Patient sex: M
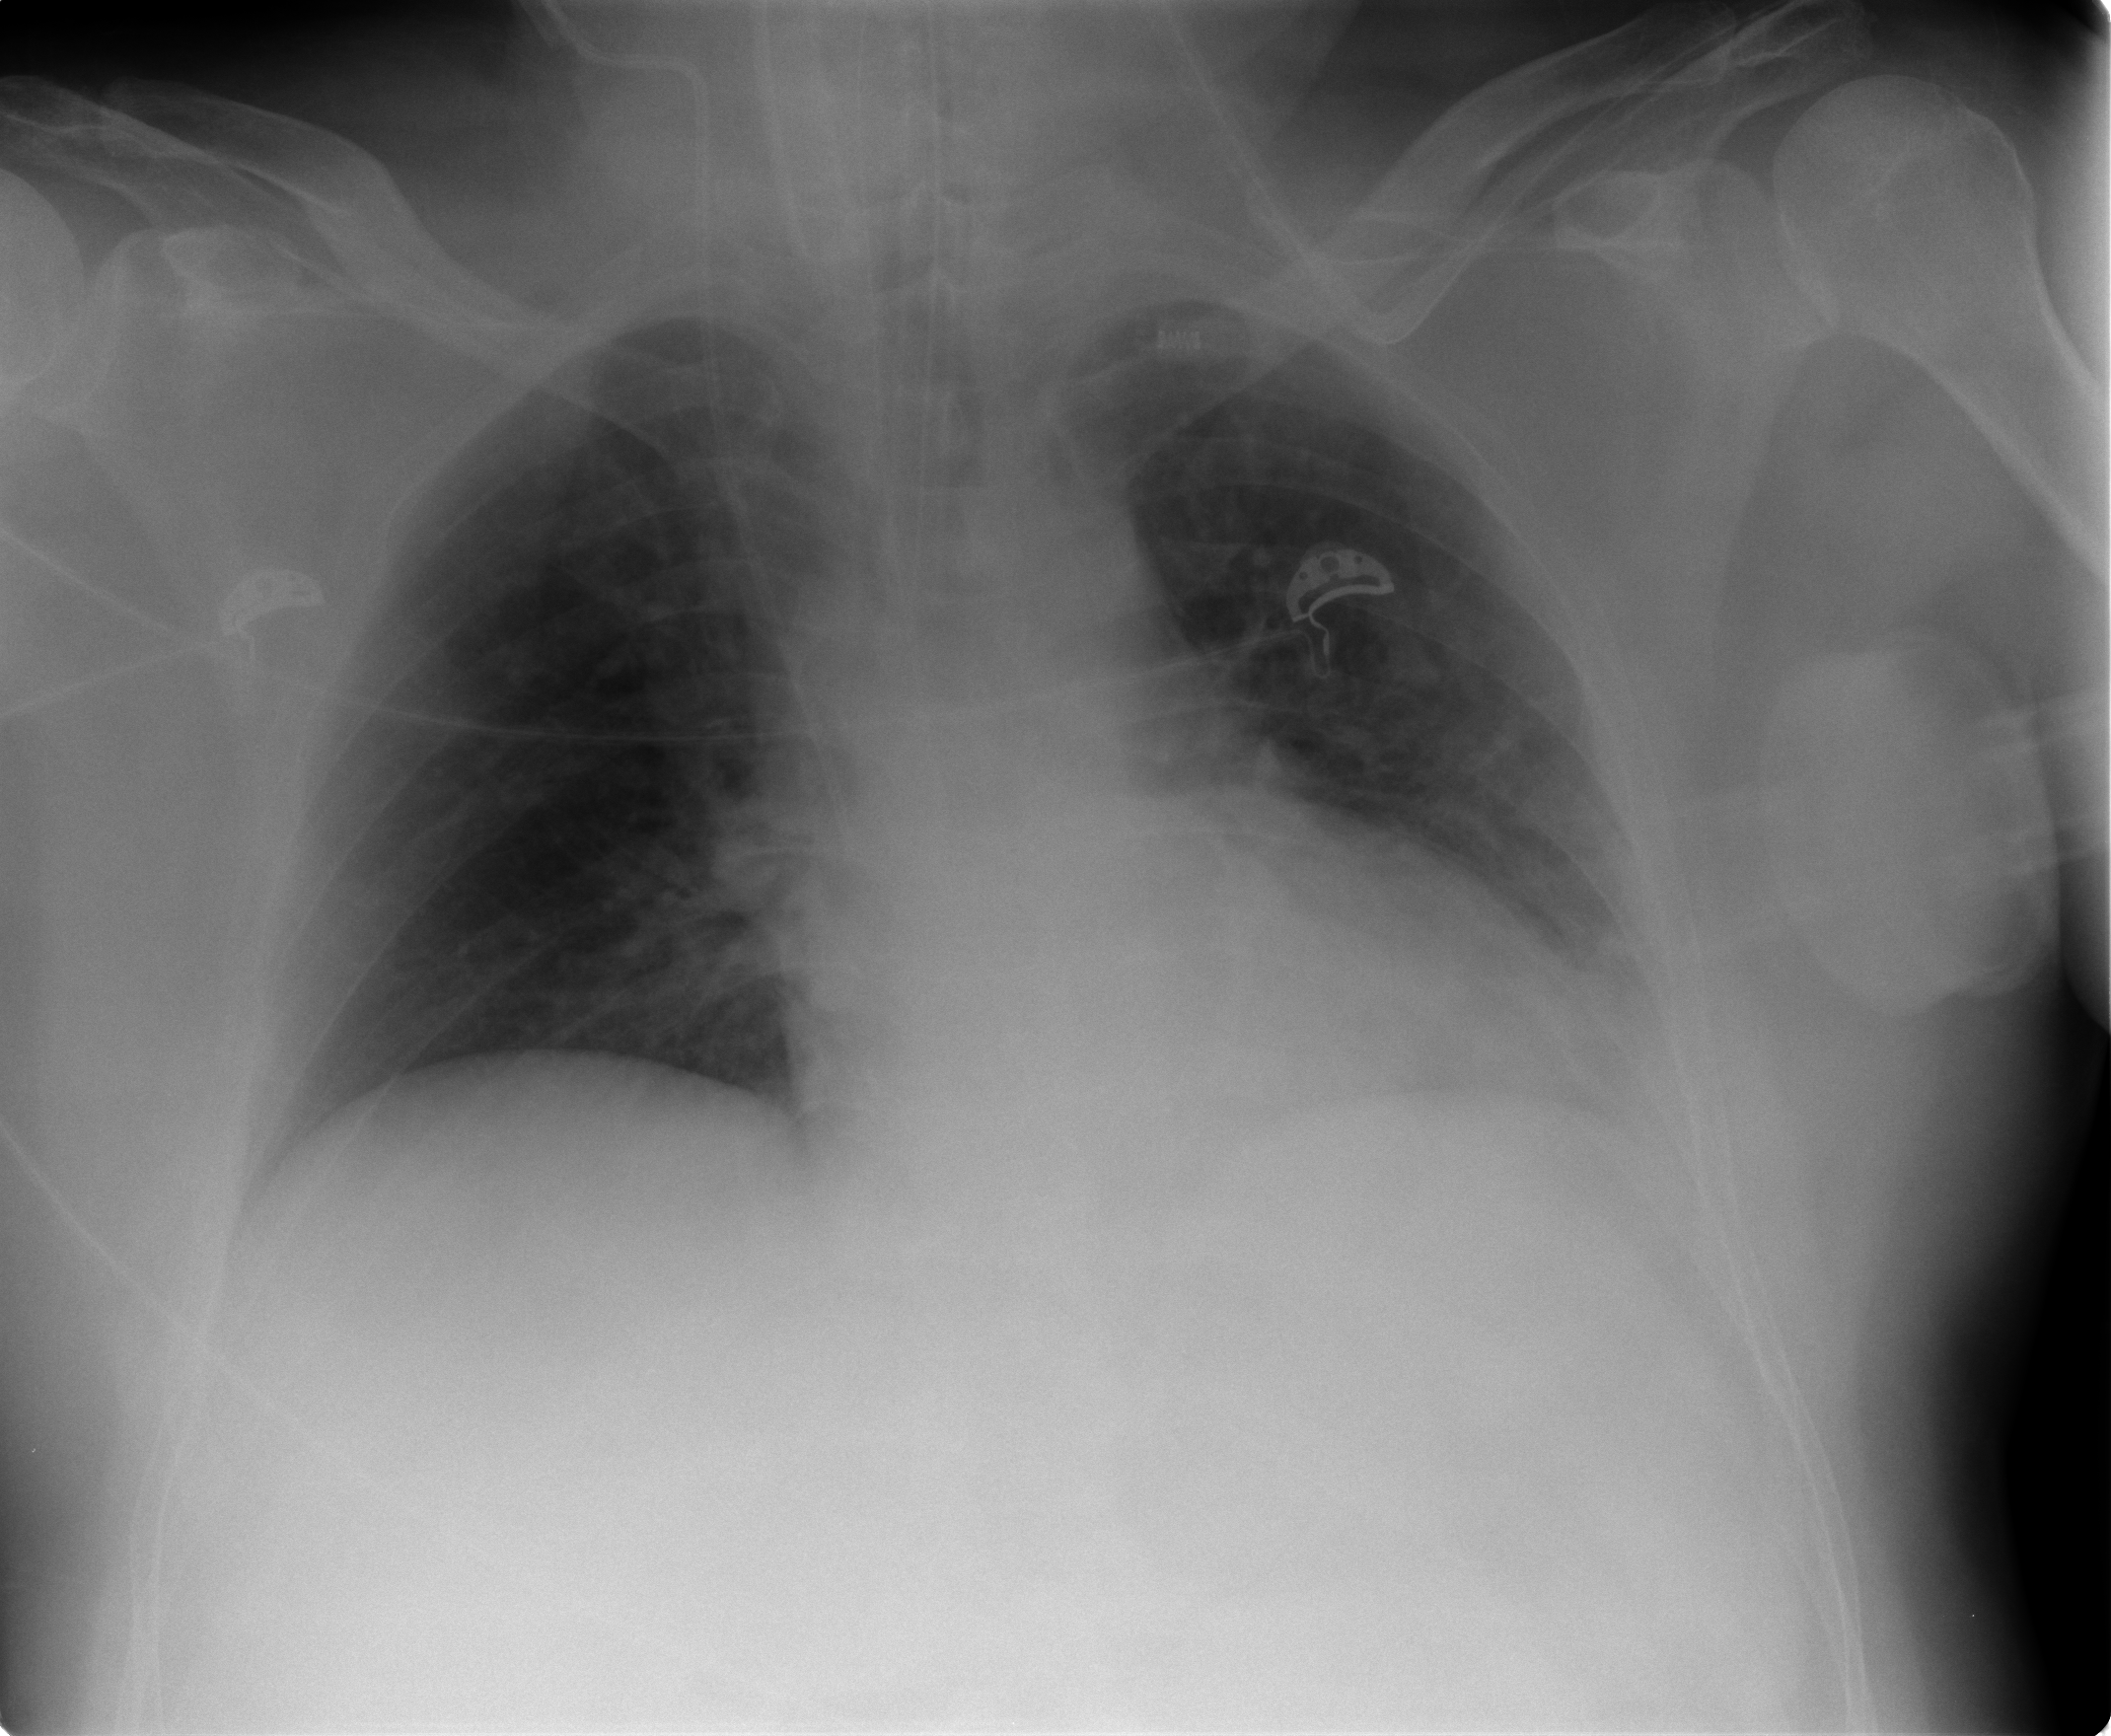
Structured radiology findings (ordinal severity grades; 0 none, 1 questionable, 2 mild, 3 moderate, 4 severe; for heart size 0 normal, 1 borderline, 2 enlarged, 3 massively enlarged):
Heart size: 1
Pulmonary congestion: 0
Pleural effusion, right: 0
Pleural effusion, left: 1
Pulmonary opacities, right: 0
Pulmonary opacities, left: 0
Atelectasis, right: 0
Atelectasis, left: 2